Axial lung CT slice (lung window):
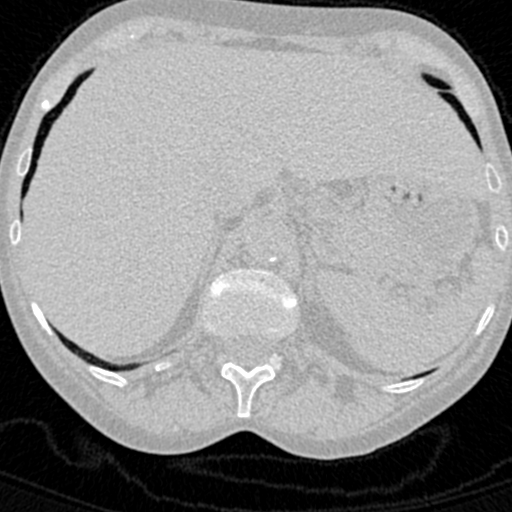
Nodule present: no